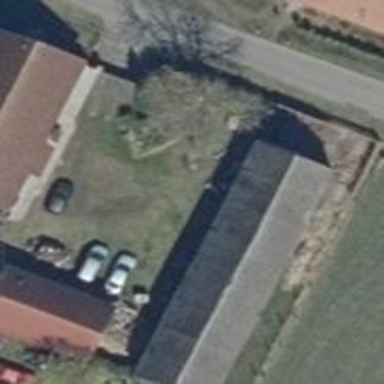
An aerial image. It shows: Simple house.